Question: I have a custom attribute called and I'd like to find all elements where in jQuery.

I'm currently doing this with some old JavaScript code:
'''
var elements = element.getElementsByTagName(tagName);
for(var i=0; i<elements.length; i++) {
if(elements[i].getAttribute("data-role") == "content") {
// does something evil
}
}
'''
I've got a feeling that there's an elegant 1-line solution in jQuery, but I'm a novice. And I can't sleep before I know, so perhaps you stackoverflowers can help a bro out. ;-)
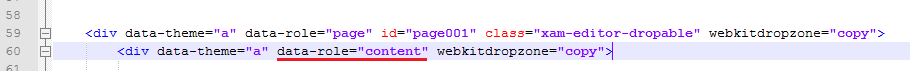
Answer: '''
$("tagName[attribute='value']")
'''
Or, in your case:
'''
$("div[data-role='content']")
'''
Will return the right elements.
From there, if you wanted to iterate over the set of elements that match this selector and 'do something evil', you could:
'''
$("[data-role='content']").each(function(index){
Do something evil
$(this) is the current element in the iteration
});
'''
Please note that the tagName is optional. JQuery selectors can be concatenated at will, so you can query simulataneously for tagname (simple string), id (prefaced by '#'), class (prefaced by '.') or attribute (in square brackets as above), or for any limited combination of them eg:
'''
$("tagName#someId.someClass.someOtherClass[attribute='value']")
$("[attribute='value']")
$('tagName')
$('#someId')
'''
Are all valid queries, however keep in mind that jquery will only return elements that match ALL conditions in the query.